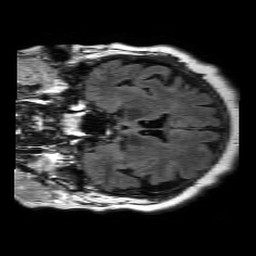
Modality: FLAIR
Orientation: coronal
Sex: female
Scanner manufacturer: philips
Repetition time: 11 s
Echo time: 0.125 s